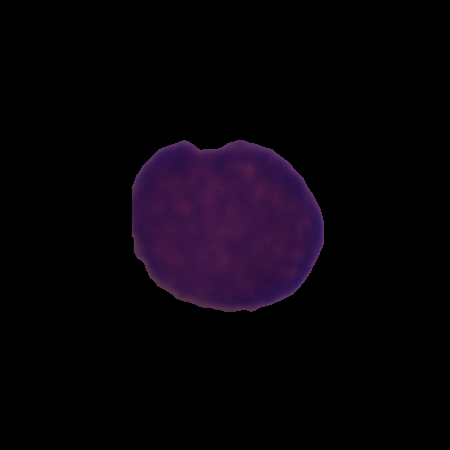
Label: cancer